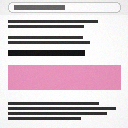
Screen state: on